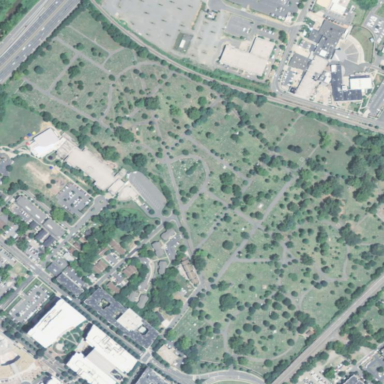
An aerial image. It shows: Cemetery.